Interaction volume radius: 5 \u00c5
Interaction volume height: 10 \u00c5
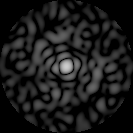
Disorder parameter: 0.7768